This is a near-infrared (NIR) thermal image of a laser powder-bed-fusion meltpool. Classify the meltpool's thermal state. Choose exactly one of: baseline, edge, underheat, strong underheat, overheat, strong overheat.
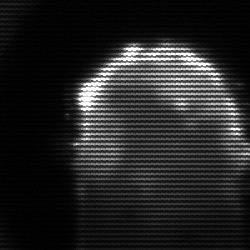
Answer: baseline